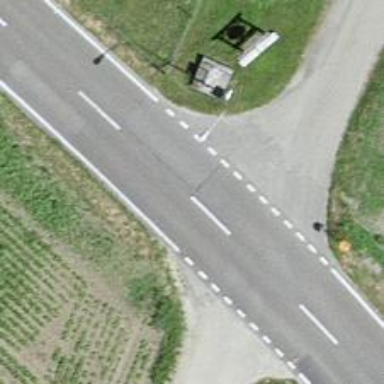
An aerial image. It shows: Bus stop with stop position for public transport.